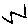
Label: zigzag